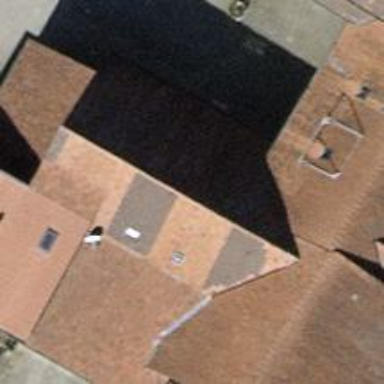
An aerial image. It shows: Farm building with gabled roof.